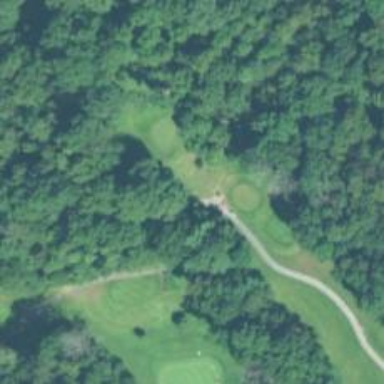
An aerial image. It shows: Path for both roads and golfers.